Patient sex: F
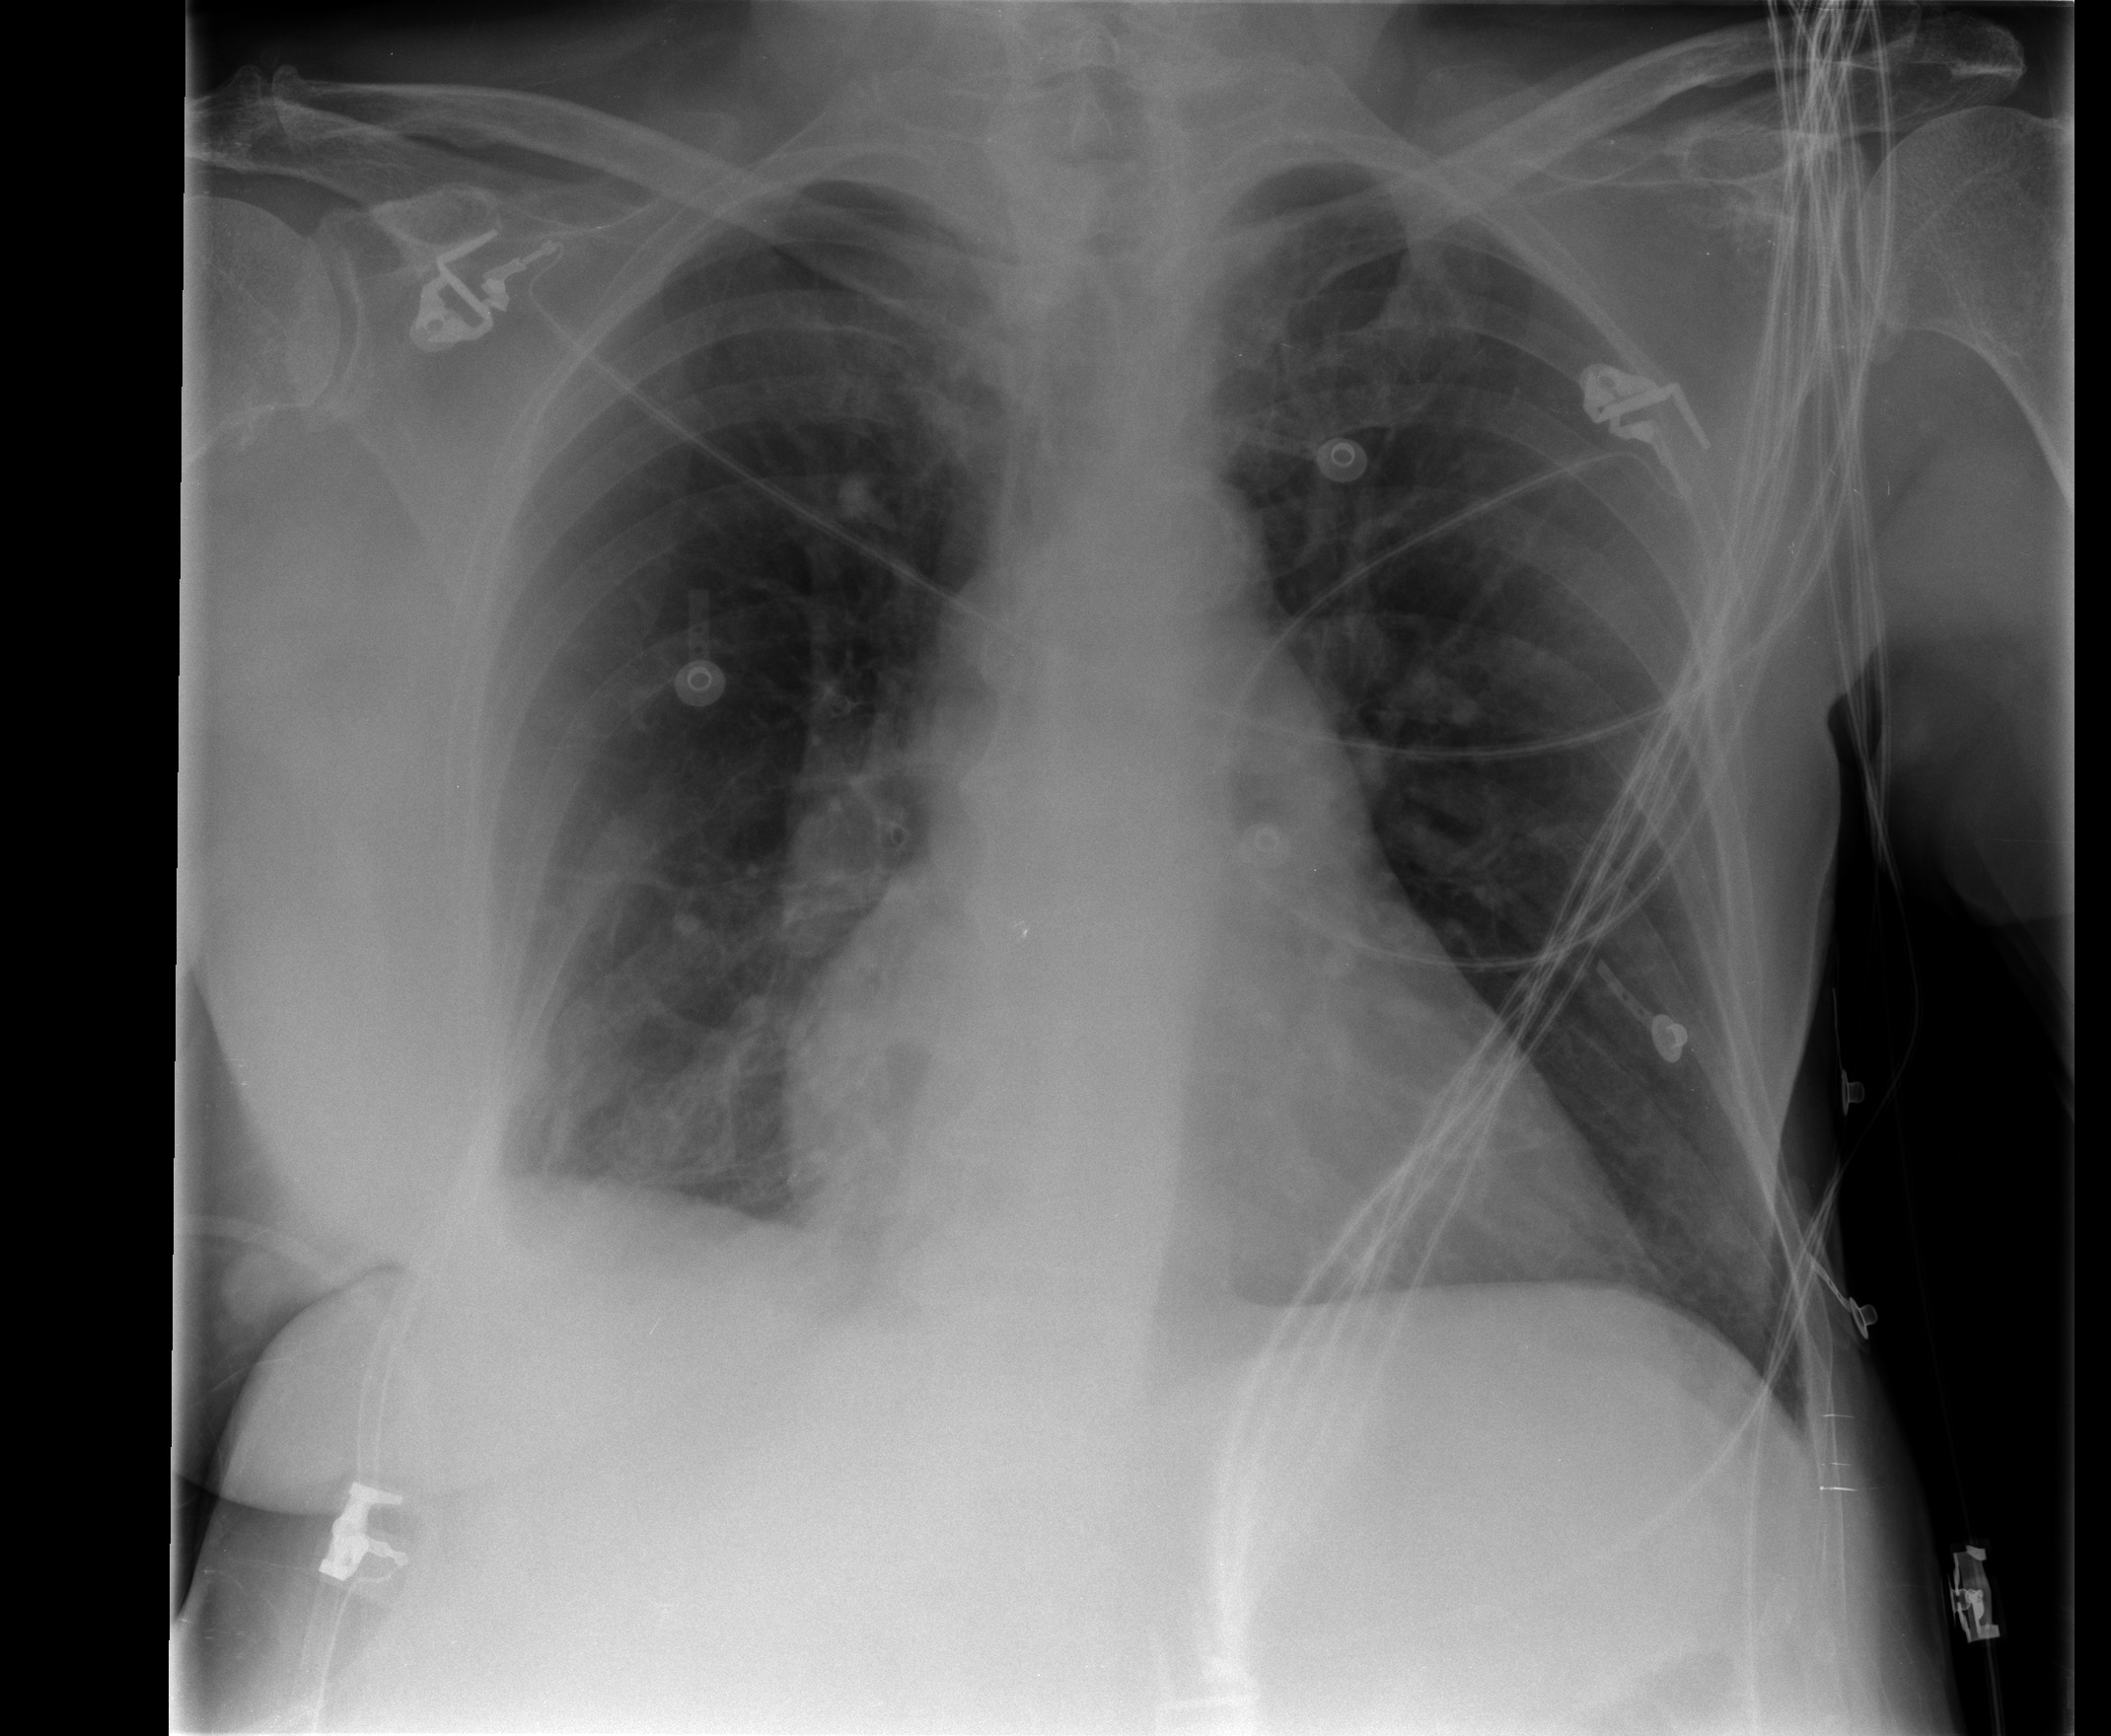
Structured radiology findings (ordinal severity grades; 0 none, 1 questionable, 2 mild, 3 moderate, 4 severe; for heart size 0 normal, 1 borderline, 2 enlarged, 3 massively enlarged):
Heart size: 1
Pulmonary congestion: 2
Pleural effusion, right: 1
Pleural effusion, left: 0
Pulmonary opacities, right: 0
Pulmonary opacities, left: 0
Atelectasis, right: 2
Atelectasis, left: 2